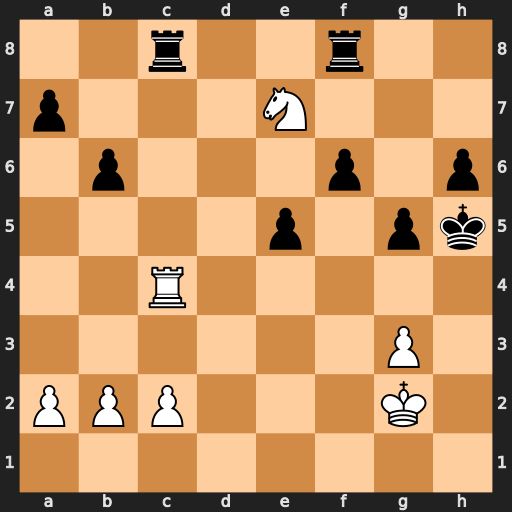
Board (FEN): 2r2r2/p3N3/1p3p1p/4p1pk/2R5/6P1/PPP3K1/8
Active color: w
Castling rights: -
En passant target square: -
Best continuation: g4+ Kh4 Nf5#